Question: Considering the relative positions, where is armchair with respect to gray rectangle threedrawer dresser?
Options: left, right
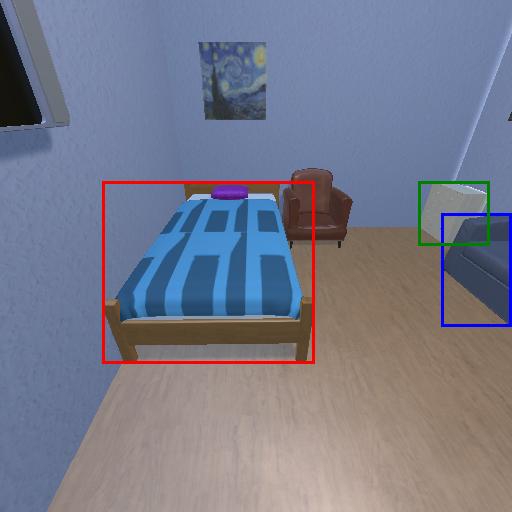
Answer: left